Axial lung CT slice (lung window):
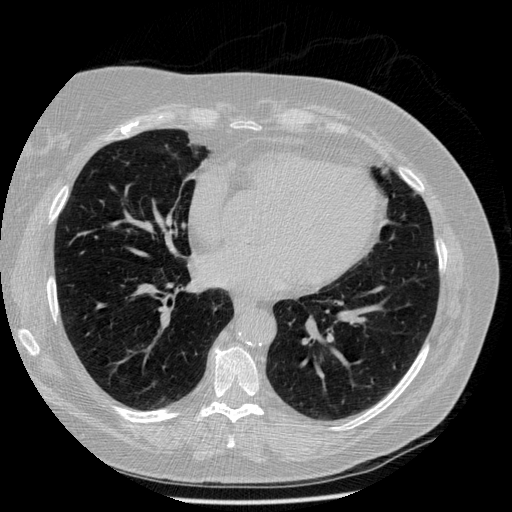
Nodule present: no